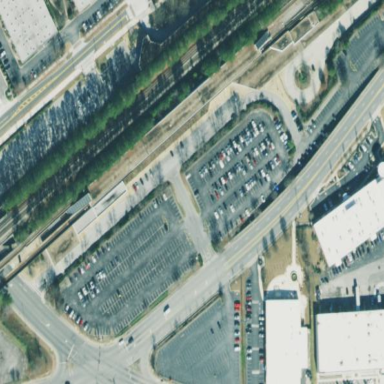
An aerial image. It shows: Paved parking area with park and ride facility available.